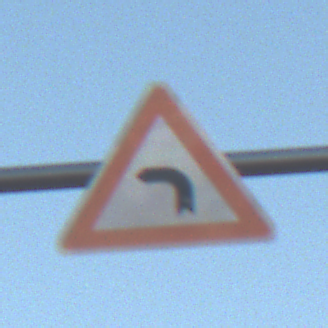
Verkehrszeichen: KurveLinks
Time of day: SunriseSunset
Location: Outdoor (Nature)
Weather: Clear
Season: NotSpecified
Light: Natural